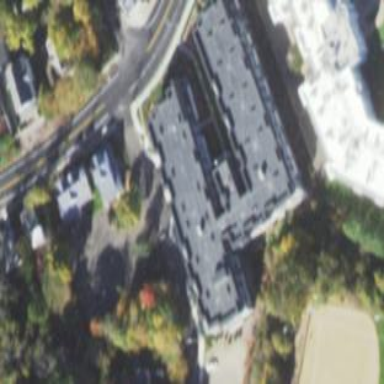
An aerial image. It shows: Commercial building.